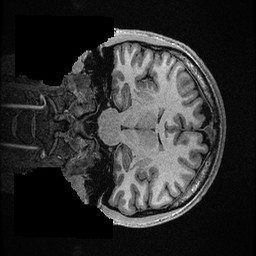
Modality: T1w
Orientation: coronal
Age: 30
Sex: male
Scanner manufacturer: ge
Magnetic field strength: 3 T
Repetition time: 0.006952 s
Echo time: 0.00292 s